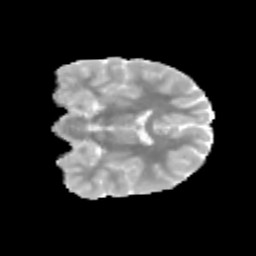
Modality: MD
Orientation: coronal
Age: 11
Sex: male
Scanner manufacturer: siemens
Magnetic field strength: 3 T
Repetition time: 3.8 s
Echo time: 0.07 s